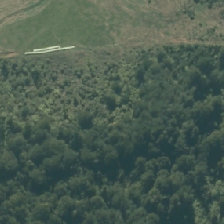
Land cover: indigenous_forest